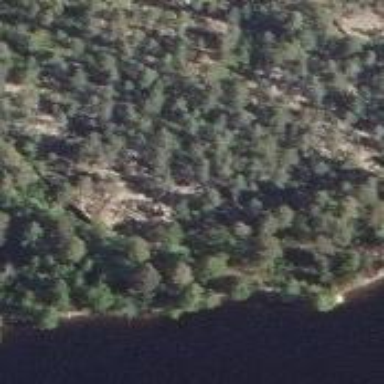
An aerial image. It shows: Cliff in nature.